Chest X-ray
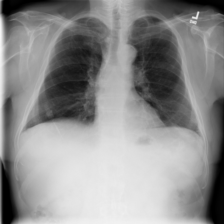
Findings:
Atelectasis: negative
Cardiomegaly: negative
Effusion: negative
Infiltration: negative
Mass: negative
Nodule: negative
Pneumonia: negative
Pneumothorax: negative
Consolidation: negative
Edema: negative
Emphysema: negative
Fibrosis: negative
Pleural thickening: negative
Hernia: negative